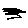
Label: zigzag